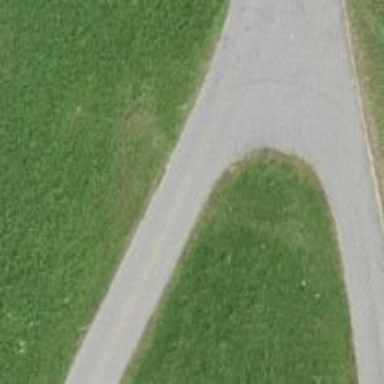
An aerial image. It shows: Well-maintained track road with grade 1 tracktype.